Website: bh-photo
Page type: address-validator
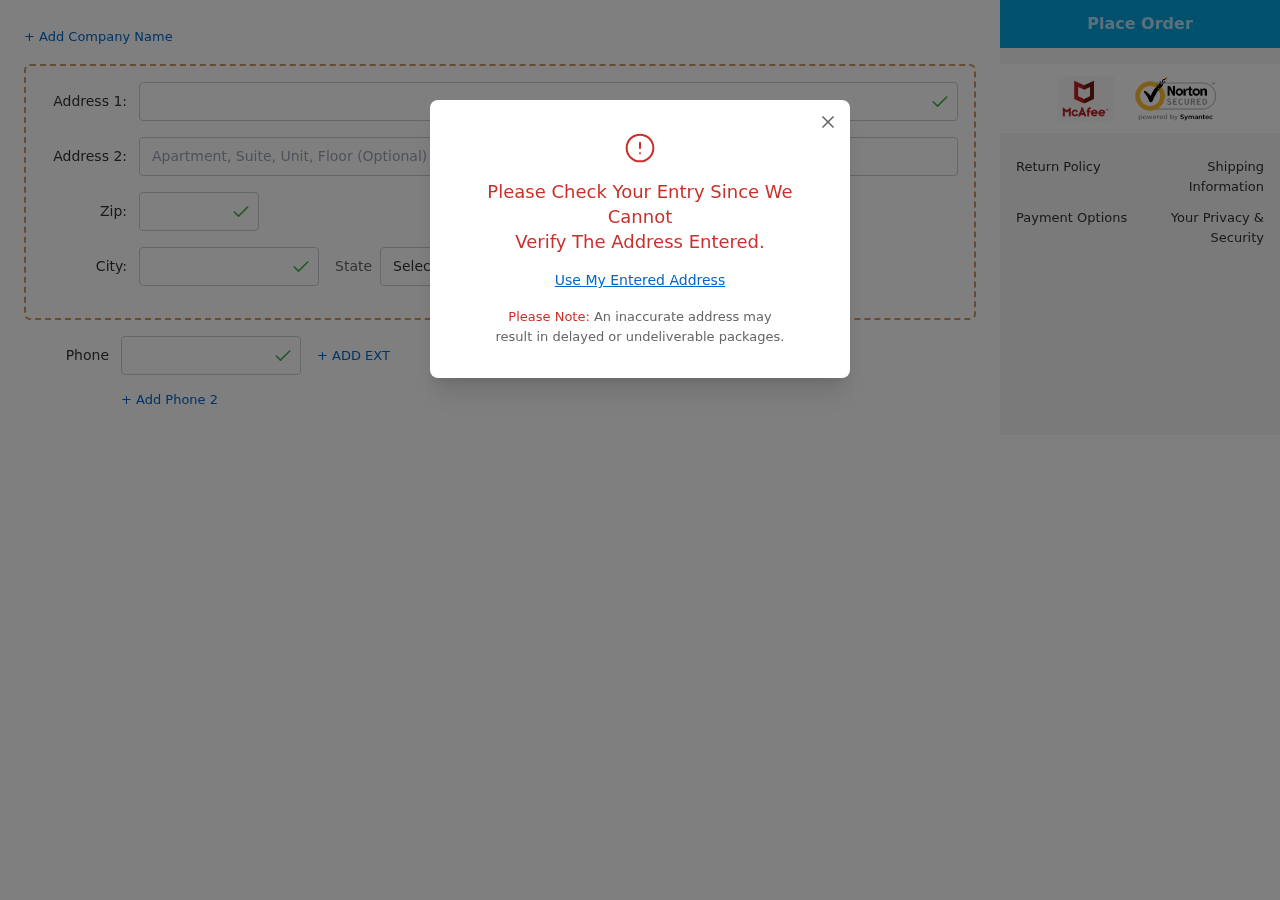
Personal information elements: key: PII_CITY
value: Jennamouth
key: PII_PHONE
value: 9155485003
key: PII_POSTCODE
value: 51715
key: PII_STATE_ABBR
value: PA
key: PII_STREET
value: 0325 Rodriguez Green Apt. 575
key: PII_STREET2
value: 758 Nicole Rest